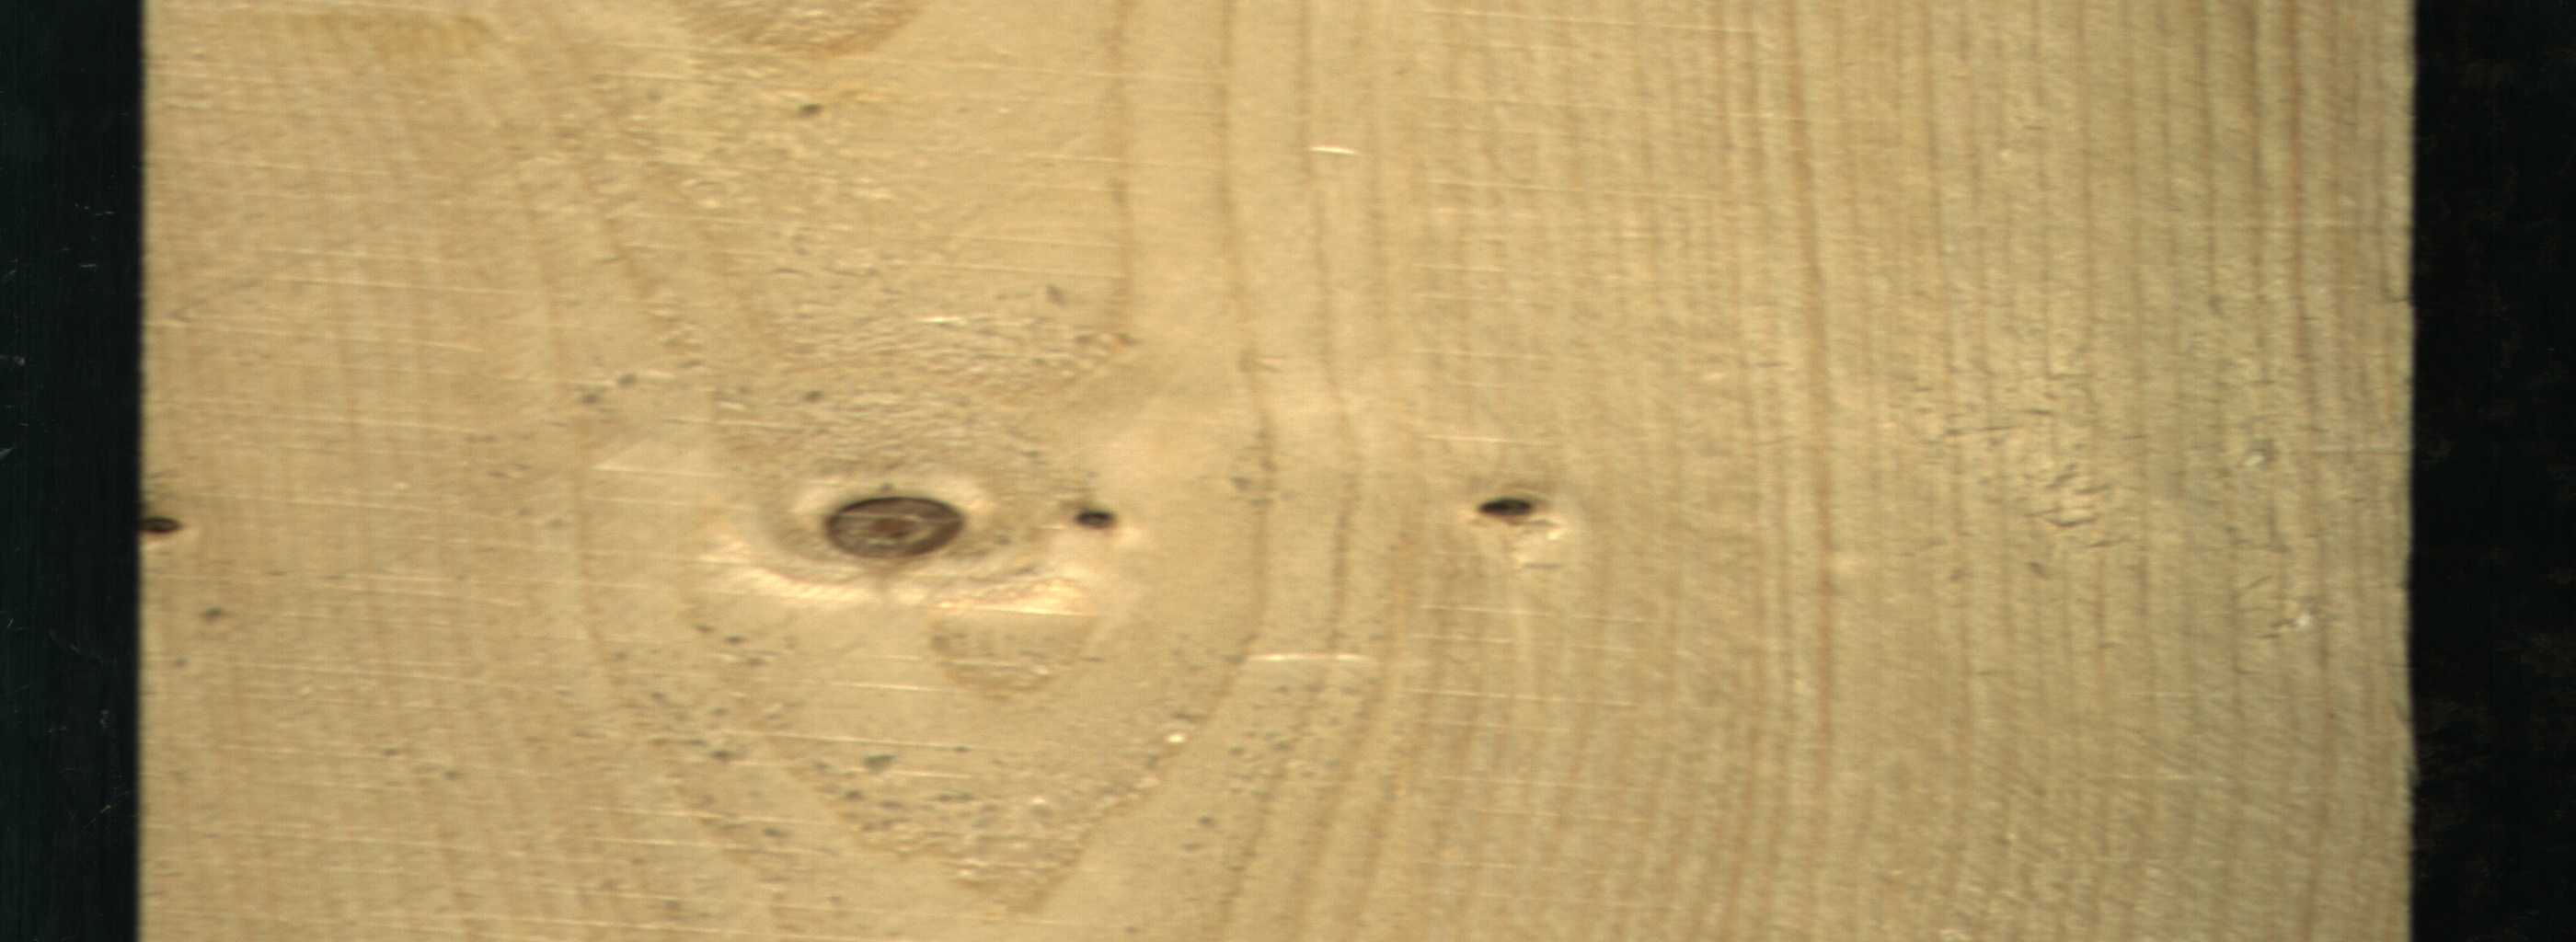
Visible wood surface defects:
Dead_Knot
Dead_Knot
Dead_Knot
Dead_Knot